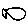
Label: fish